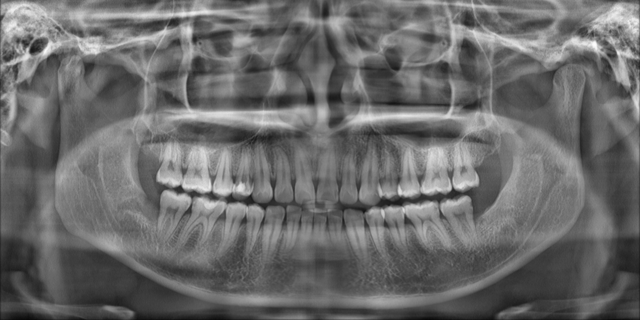
adult